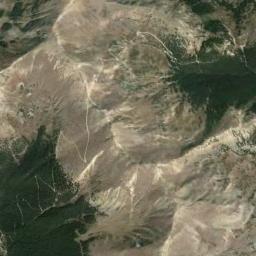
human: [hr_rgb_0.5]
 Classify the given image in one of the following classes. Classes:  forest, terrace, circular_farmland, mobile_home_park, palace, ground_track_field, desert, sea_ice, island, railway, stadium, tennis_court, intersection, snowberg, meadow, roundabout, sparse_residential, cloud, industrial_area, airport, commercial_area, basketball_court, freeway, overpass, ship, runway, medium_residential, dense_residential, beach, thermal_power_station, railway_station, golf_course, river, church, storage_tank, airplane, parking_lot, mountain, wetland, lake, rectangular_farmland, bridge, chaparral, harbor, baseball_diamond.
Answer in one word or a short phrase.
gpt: mountain